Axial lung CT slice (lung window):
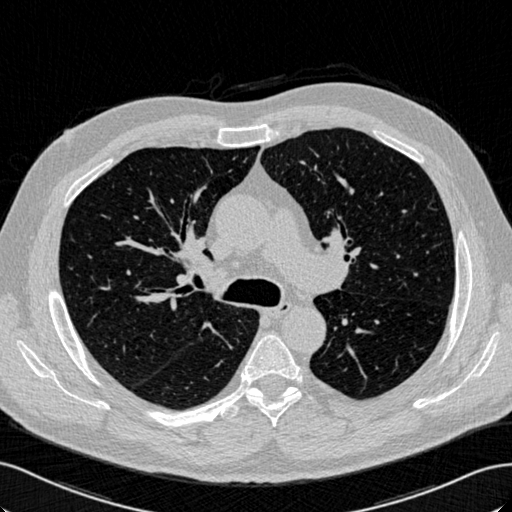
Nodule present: no